Question: i want to represent '9' values in a single Bar Graph, separately representing them is easy but i want to represent them in a single graph accurately.
Observations are:
'''
x=[0.22,0.34,0.42]
bar(x,0.1,'stacked')
somenames={'IND Relation' ; 'DIS Relation' ; 'EQ Relation'}
set(gca,'xticklabel',somenames)
ylabel('F1')
x=[0.25,0.43,0.53]
bar(x,0.1,'stacked')
somenames={'IND Relation' ; 'DIS Relation' ; 'EQ Relation'}
set(gca,'xticklabel',somenames)
ylabel('F1')
x=[0.22,0.43,0.56]
bar(x,0.1,'stacked')
somenames={'IND Relation' ; 'DIS Relation' ; 'EQ Relation'}
set(gca,'xticklabel',somenames)
ylabel('F1')
'''
Sample output of 1st chunk(5 lines) is is:

Similarly i have separate graph's for other two observations aswell, I want to represent all three graphs together in a single Bar graph in same order i.e a single bar graph containing total '9' Bars first three bars should represent 1st three values with 'IND' 'DIS' and 'EQ' bars and similarly next group of values till each '9' values of 'x' are represented.
i've tried following but didn't obtained desired resuls:
'''
x = [0.22,0.34,0.42; 0.25,0.43,0.53; 0.22,0.43,0.56];
bar(x,0.1,'stacked')
somenames={'IND Relation' ; 'DIS Relation' ; 'EQ Relation'}
set(gca,'xticklabel',somenames)
ylabel('F1')
'''
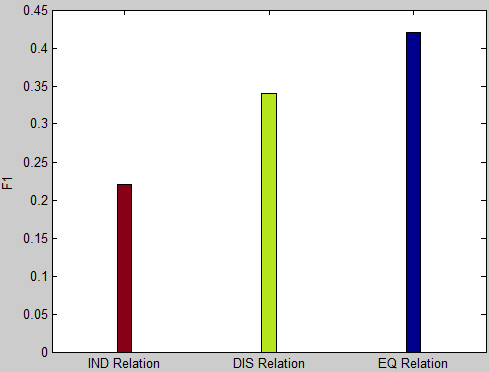
Answer: Try this:
'''
x=[0.22,0.25,0.22;
0.34,0.43,0.43;
0.42,0.53,0.56]
bar(x);
group_labels={'IND Relation' ; 'DIS Relation' ; 'EQ Relation'}
set(gca,'xticklabel',group_labels);
ylabel('F1');
'''